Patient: sex M, age 29
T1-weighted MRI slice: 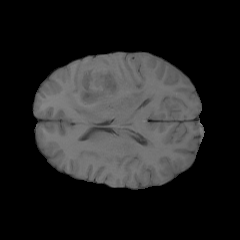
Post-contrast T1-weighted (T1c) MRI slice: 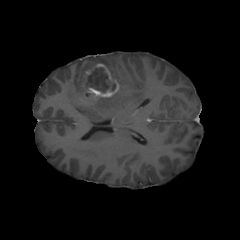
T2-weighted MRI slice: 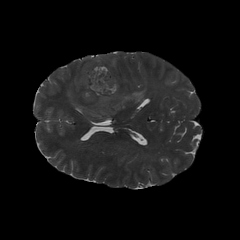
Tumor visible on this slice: yes
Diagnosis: Glioblastoma, IDH-wildtype
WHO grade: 4